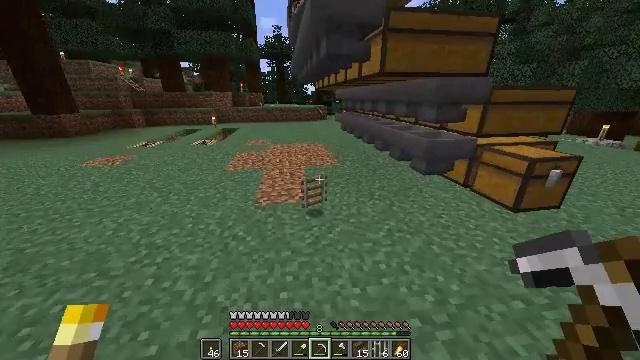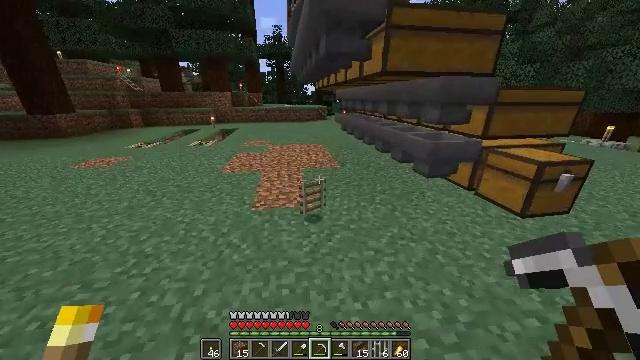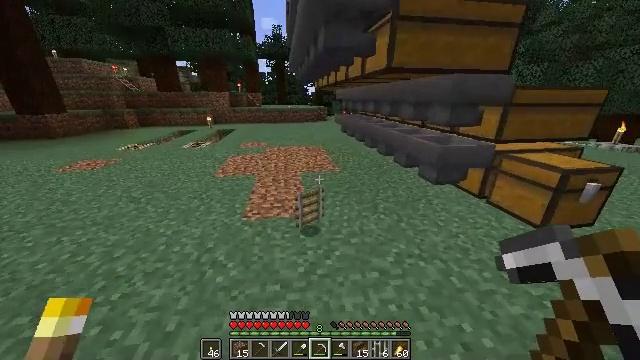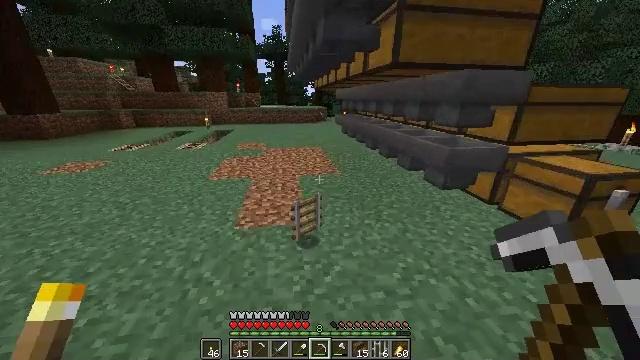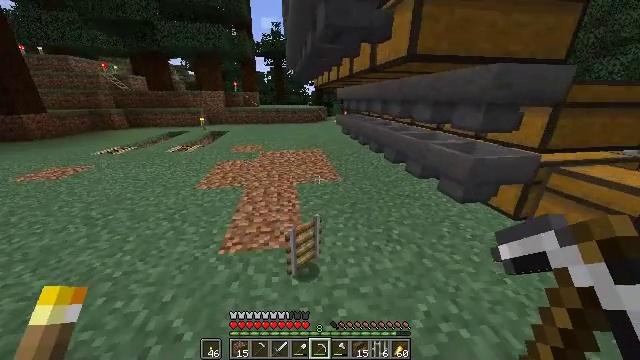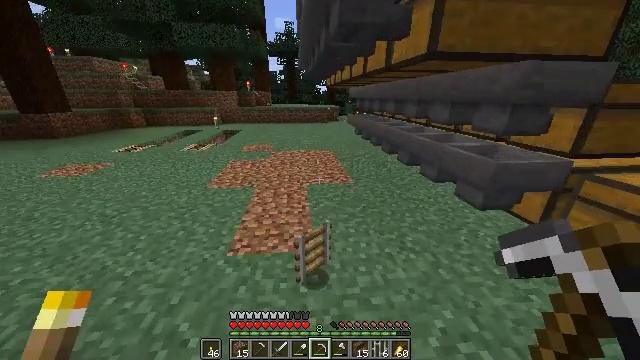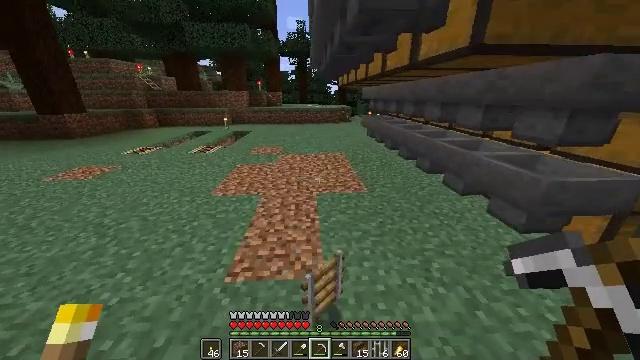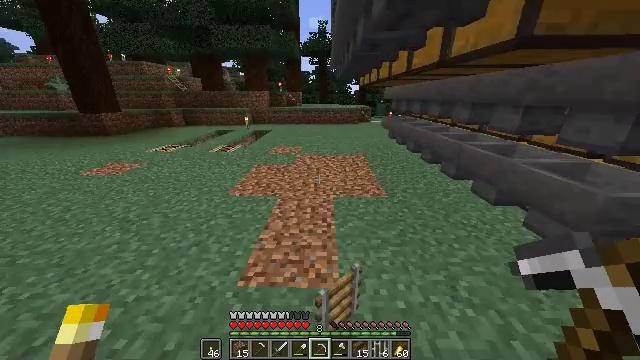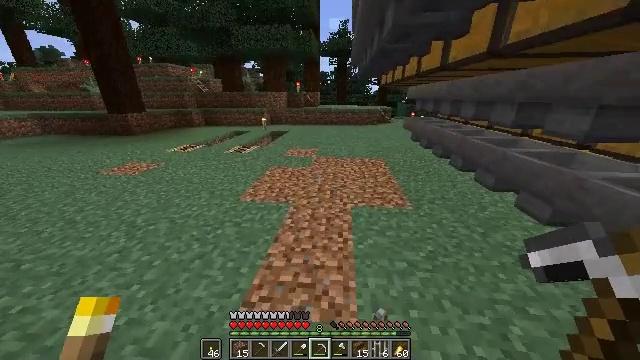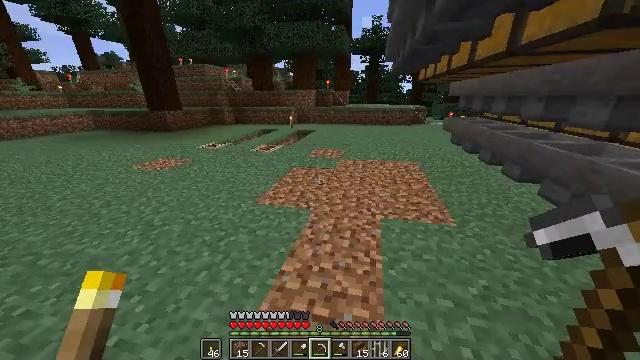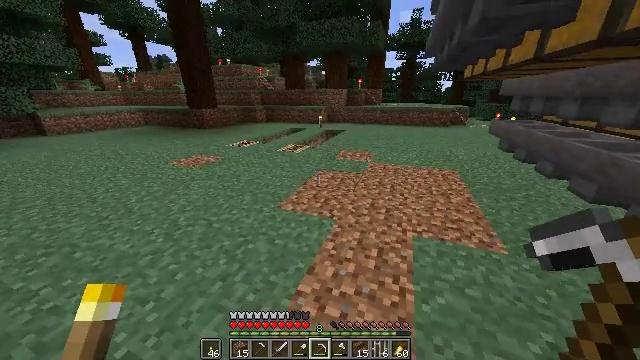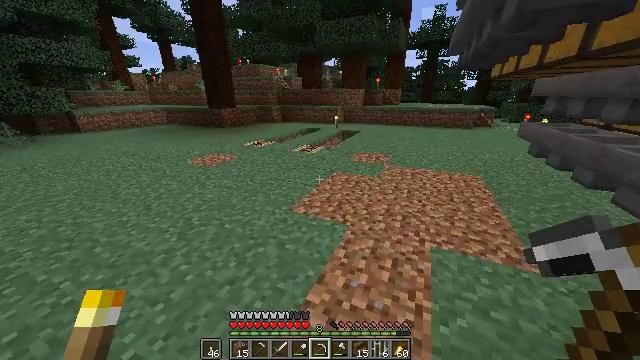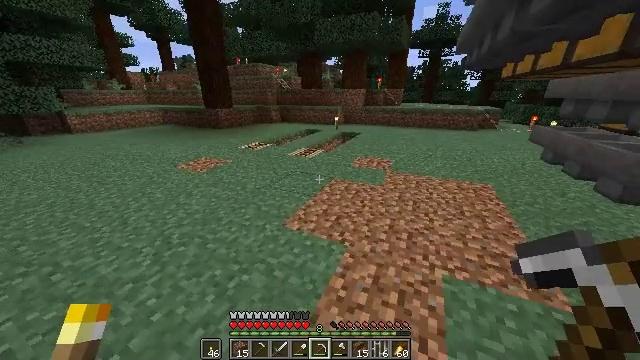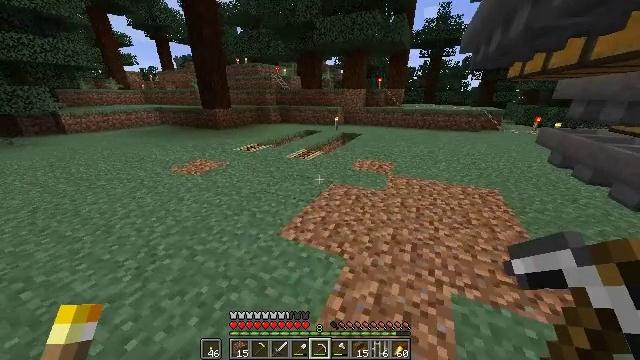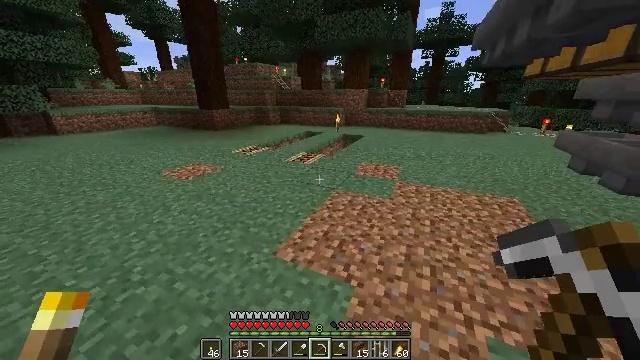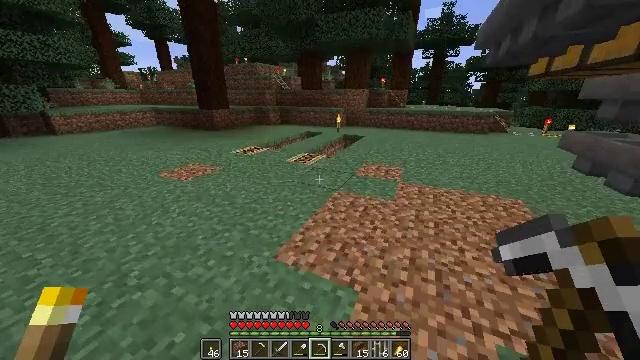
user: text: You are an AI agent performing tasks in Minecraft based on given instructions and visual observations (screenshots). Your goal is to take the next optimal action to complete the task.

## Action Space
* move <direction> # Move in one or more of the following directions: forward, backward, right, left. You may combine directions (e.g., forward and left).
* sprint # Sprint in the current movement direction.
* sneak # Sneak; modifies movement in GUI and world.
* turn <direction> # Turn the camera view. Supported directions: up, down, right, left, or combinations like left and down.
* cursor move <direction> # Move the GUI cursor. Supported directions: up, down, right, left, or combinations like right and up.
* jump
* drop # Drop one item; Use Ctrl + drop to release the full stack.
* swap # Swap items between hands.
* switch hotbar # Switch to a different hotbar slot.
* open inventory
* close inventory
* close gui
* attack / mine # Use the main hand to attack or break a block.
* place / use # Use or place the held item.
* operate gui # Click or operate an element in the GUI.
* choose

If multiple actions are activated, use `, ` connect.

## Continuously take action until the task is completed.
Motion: motion action
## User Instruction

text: Break the powered rail to collect it.
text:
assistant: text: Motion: move forward
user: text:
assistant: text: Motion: move forward
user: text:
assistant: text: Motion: move forward
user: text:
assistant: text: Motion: move forward, sprint
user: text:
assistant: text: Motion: move forward, sprint, turn left
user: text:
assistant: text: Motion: move forward, sprint, turn left
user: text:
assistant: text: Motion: move forward, sprint, turn left
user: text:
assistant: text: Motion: move forward, sprint, turn left
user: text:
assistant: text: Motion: move forward, sprint, turn left
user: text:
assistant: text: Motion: move forward, turn left
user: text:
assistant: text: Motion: move forward, turn left
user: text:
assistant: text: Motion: move forward
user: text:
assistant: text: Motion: move forward
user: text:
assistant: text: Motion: move forward and move left
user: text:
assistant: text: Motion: move forward and move left
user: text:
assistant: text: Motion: move forward and move left
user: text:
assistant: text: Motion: move forward and move left, turn right
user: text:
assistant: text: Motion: move forward and move left, turn right and down
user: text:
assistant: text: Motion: move forward and move left, turn right and down
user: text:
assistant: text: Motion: move forward and move left, turn right and down
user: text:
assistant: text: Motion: move forward and move left, turn right and down
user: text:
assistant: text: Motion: move forward and move left, turn right and down
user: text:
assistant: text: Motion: move forward and move left, turn right and down
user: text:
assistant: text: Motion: move forward, turn right and down
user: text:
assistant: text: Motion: move forward, turn right and down
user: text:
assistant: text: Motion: move forward, turn right and down
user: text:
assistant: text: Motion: move forward, turn right and down
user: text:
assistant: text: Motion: move forward
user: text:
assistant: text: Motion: move forward
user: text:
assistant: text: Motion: move forward, turn down